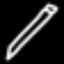
Label: pencil